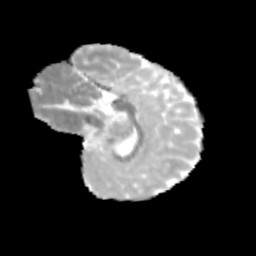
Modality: MD
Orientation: sagittal
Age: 9
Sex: female
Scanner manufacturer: siemens
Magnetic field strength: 3 T
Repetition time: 3.8 s
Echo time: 0.07 s